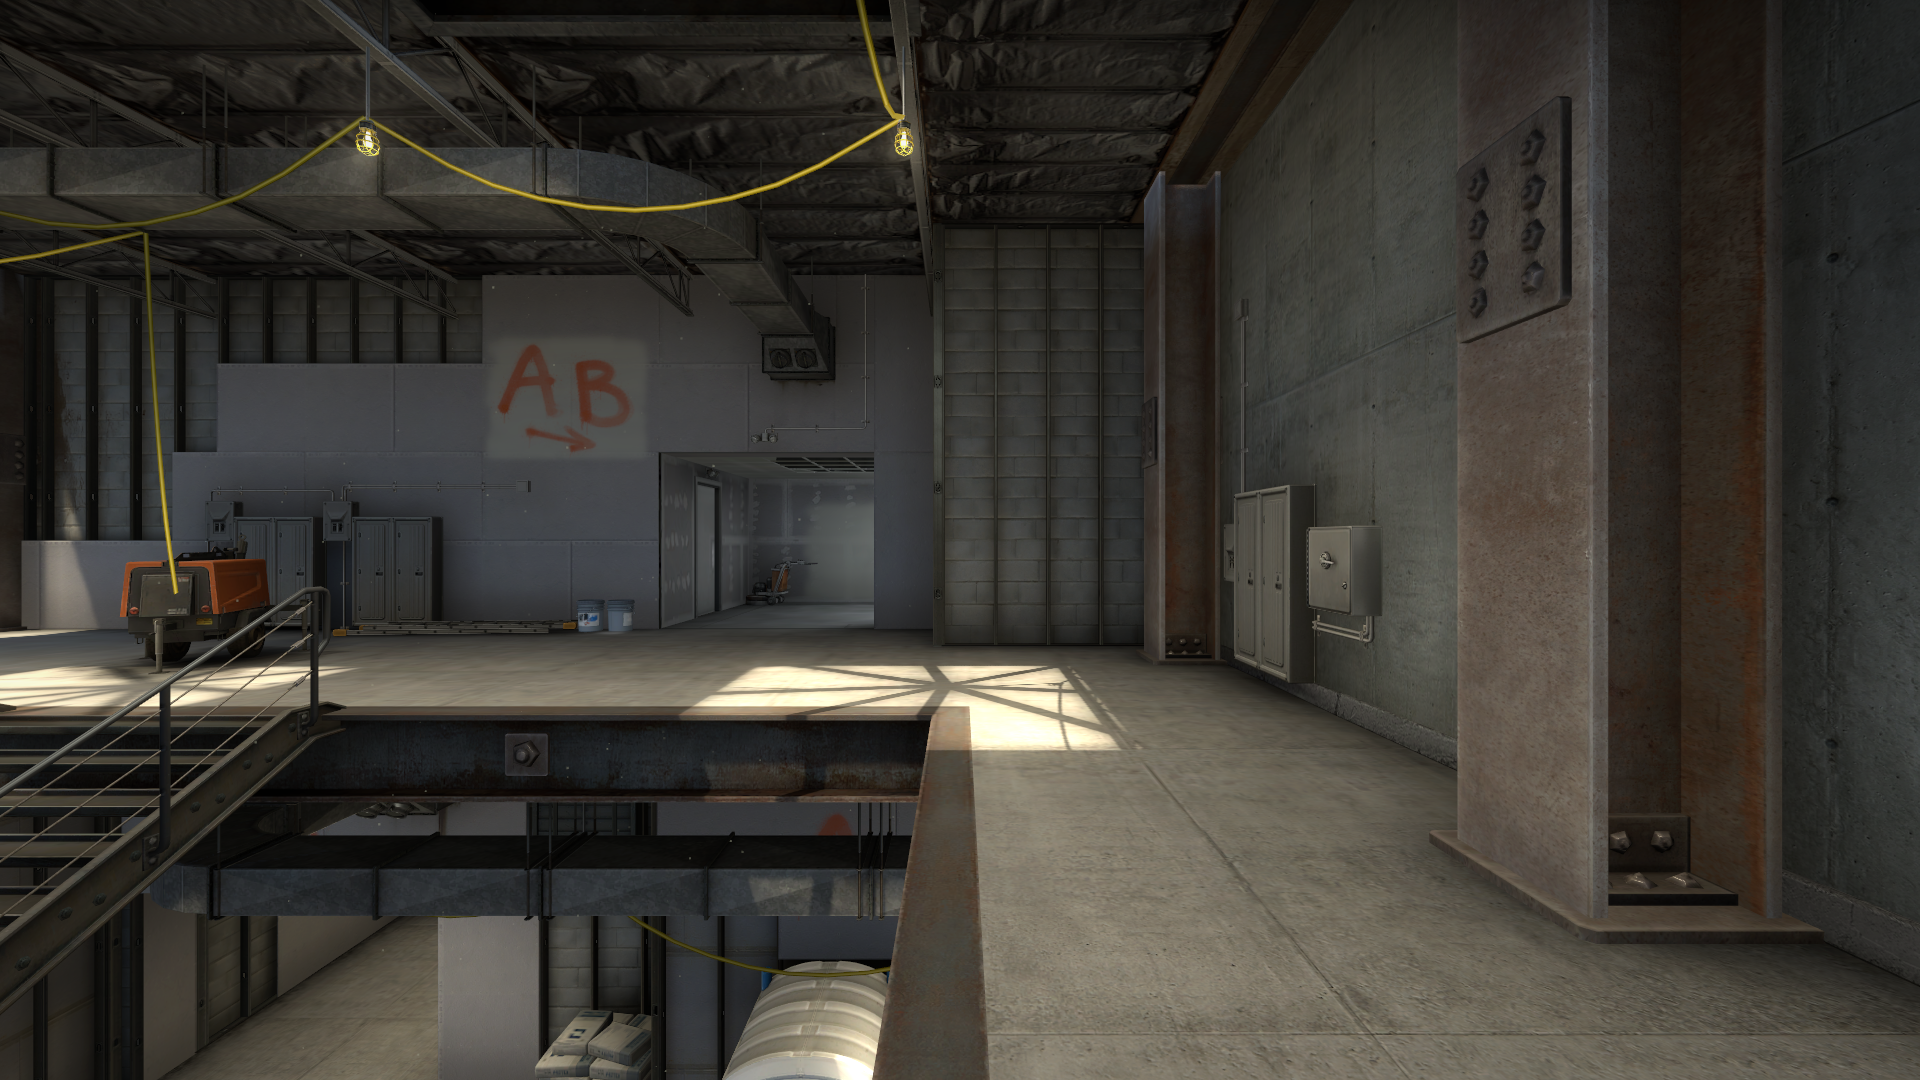
Map: de_vertigo